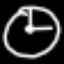
Label: clock